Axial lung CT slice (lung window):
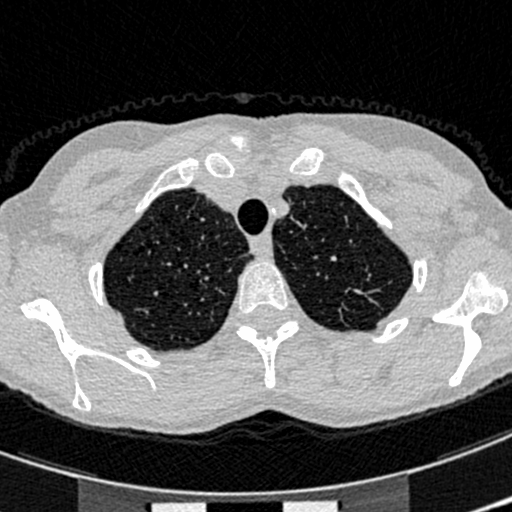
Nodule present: no